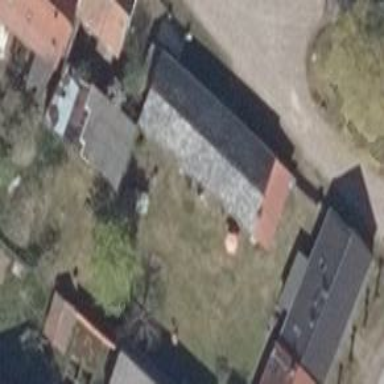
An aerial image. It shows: Cowshed building.